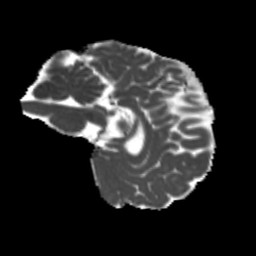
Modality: MD
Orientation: sagittal
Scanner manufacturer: siemens
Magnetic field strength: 3 T
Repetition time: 4 s
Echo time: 0.0594 s